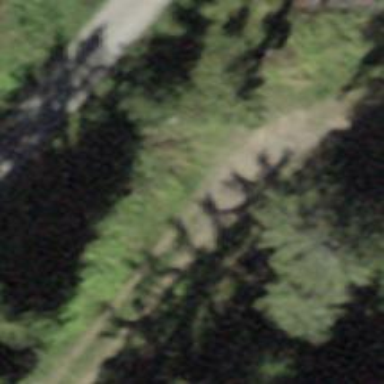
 groomed for classic and skating styles."